Question: Hopefully an easy fix for someone!
I have a custom post type, named 'products'.
Using this code, I am getting the name of each 'product':
'''
<?php
//Define your custom post type name in the arguments
$args = array('post_type' => 'products');
//Define the loop based on arguments
$loop = new WP_Query( $args );
//Display the contents
while ( $loop->have_posts() ) : $loop->the_post();
?>
<h1 class="entry-title"><?php the_title(); ?></h1>
<?php endwhile;?>
'''
Each of these products is inside a category. What I want to do is get not only the_title, but get the category.
I tried using '<?php the_category(); ?>' but no luck.
Anyone got any clue?
EDIT:
Sorry, I have these created inside my products custom post type.
'''
add_action( 'init', 'create_product_cat_external' );
function create_product_cat_external() {
register_taxonomy(
'ExternalProducts',
'products',
array(
'label' => __( 'External Products' ),
'rewrite' => array( 'slug' => 'externalproducts' ),
'hierarchical' => true,
)
);
}
add_action( 'init', 'create_product_cat_internal' );
function create_product_cat_internal() {
register_taxonomy(
'InternalProducts',
'products',
array(
'label' => __( 'Internal Products' ),
'rewrite' => array( 'slug' => 'internalproducts' ),
'hierarchical' => true,
)
);
}
'''
which give me external and internal products as categories. But inside these, I have categories which have been made on the wordpress backend.
This is how it looks when I select a product:

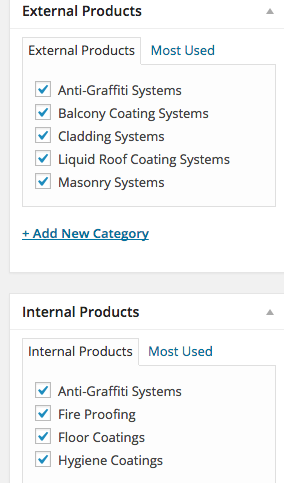
Answer: This is a bit difficult because you attached two different taxonomies to your post type 'products'. Since your taxonomy is hierarchical it would have been easier to have put everything in one taxonomy with 'Internal Prodcuts' and 'External Products' on the top level. In you case you will have to check for both of them - I assume that your '' can't be '' AND '' at the same time:
'''
<?php
// Your query
$args = array('post_type' => 'products');
$loop = new WP_Query( $args );
// Your loop
while ( $loop->have_posts() ) : $loop->the_post();
?>
<h1 class="entry-title"><?php the_title(); ?></h1>
// Only print terms when the_terms is not false
<?php if (the_terms( $post->ID, 'InternalProducts') !== false) : ?>
<p><?php the_terms( $post->ID, 'InternalProducts', 'Category: Internal Products ', ' / ') ?></p>
<?php endif; ?>
<?php if (the_terms( $post->ID, 'ExternalProducts') !== false) : ?>
<p><?php the_terms( $post->ID, 'ExternalProducts', 'Category: External Products ', ' / ') ?></p>
<?php endif; ?>
<?php endwhile;?>
'''
See <URL> for more information.